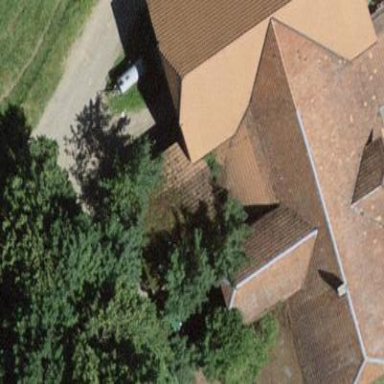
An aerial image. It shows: Farm building.